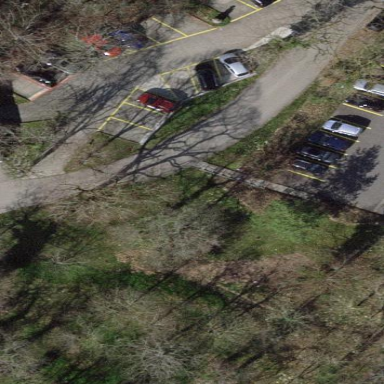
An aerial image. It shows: Ground parking area.